Question: I am working on a GUI that will feature a table that has been manually connected to a database. Above this table there are 3 radio buttons that will "decide " what criteria is to be used when fetching the data( All rows have a boolean value, depending on the button pressed it is supposed to return either 1, 0 or both).

This is the code for the table(NOTE i am using netbeans gui designer)
'''
ServiceTable = new javax.swing.JTable();
int radiovalue = 0;
if (RadioActive.isSelected()) radiovalue = 0;
else if (RadioAll.isSelected()) radiovalue = 1;
else if (RadioFinished.isSelected()) radiovalue = 2;
Object[][] DataAct = null;
try {
DataAct = SQL.MYSQL_FETCH_OMNI_DATA(radiovalue);
} catch (Exception ex) {
Logger.getLogger(MainforAdmin.class.getName()).log(Level.SEVERE, null, ex);
}
String[] Colnombs = SQL.MYSQL_ROW_NOMBER();
ServiceTable.setAutoCreateRowSorter(true);
ServiceTable.setModel(new javax.swing.table.DefaultTableModel( DataAct, Colnombs ));
TableContainer.setViewportView(ServiceTable);
'''
This works as it should and the 2 external functions return arrays that make the table display what it should display (Which is as the program starts all the "active " transactions)
However i want to be able to change the table so that it will evaluate if radioactive is equals to 0, 1 or 2 (The number is going to determined what data the function fetches). The program outputs the MYSQL tables trough System.out.print perfectly with the diffrent criterias. So I know my functions are working. But I can not figure out how I am to make the entire table "refresh" after another radiobutton is selected..
This is my event code for Mousepressed for a radio button.
'''
TableRefresher();
System.out.println("Pressed");
'''
And Pressed is outputed so i know this code has been summoned after clicking on the radio button. Here is the TableRefresher function.
'''
Write.Echo("The TableRefresher method hath been summoned");
//This code is going to evaluate which button is selected as of now.
MainforAdmin table = new MainforAdmin();
if (table.RadioActive.isSelected()) radiovalue = 0;
else if (table.RadioAll.isSelected()) radiovalue = 1;
else if (table.RadioFinished.isSelected()) radiovalue = 2;
Object[][] DataAct = null; //This code is going to innitialize the tablecontents.
try {
DataAct = SQL.MYSQL_FETCH_OMNI_DATA(radiovalue);//This code assigns the table contents And i know this works because it correctly outputs the table with the diffrent where clause (where state = x or the status as you saw on the picture.)
} catch (Exception ex) {
Logger.getLogger(MainforAdmin.class.getName()).log(Level.SEVERE, null, ex);
}
String[] Colnombs = SQL.MYSQL_ROW_NOMBER(); //Assigns the column names and works is used as the table is created so this works.
table.TableContainer.remove(table.ServiceTable);
table.add(table.ServiceTable, null);
table.ServiceTable.setModel(new javax.swing.table.DefaultTableModel( DataAct, Colnombs ));
table.ServiceTable.revalidate();
table.ServiceTable.repaint();
table.TableContainer.setViewportView(table.ServiceTable);
'''
Yet as this method is summoned(Which i know it is from the console output) nothing happens to the JTable in the GUI...It stays the same.
So how am i supposed to refresh the table after a different criteria for fetching the data has been applied ? I have looked at other suggestions here on this site but none of them worked or gave me what i needed.
Any answers would be very appreciated, and please forgive me if this is an easy question I am by no means a Programming deity.
If it makes any difference the JTable is in a Scrollpane..
Sincerly...
//Orville Nordstrom.
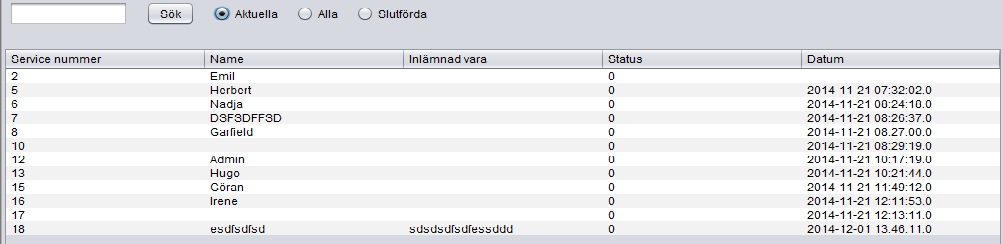
Answer: Just as a start:
>
That's correct and it must keep in this way. It makes no difference to solve the main problem though.
>
Code quote:
'''
table.TableContainer.remove(table.ServiceTable);
table.add(table.ServiceTable, null);
table.ServiceTable.setModel(new javax.swing.table.DefaultTableModel( DataAct, Colnombs ));
table.ServiceTable.revalidate();
table.ServiceTable.repaint();
table.TableContainer.setViewportView(table.ServiceTable);
'''
Please note this is kind of spaghetti code and it's not clear which is the table to be updated. However the correct way to update a table is not removing / re-creating / re-locating it but working with / refreshing its instead. See examples <URL>. Please have a look to those answers, there are explanations to make the point clear.
### Off-topic
Looking at the quoted lines above, I'd suggest you to avoid using static members. Those are intended to very specific cases (i.e.: constants) but not to general use, and often breaks the encapsulation principle. In this particular case they led to an unintelligible chain of calls that are probably wrong and causing an unexpected hard-to-debug (for us) behavior.